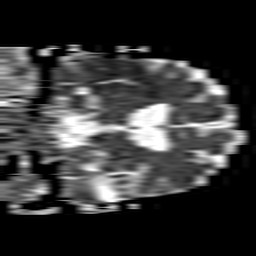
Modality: ADC
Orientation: coronal
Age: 73
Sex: male
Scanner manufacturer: philips
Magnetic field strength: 1.5 T
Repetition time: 3.397 s
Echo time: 0.06899 s